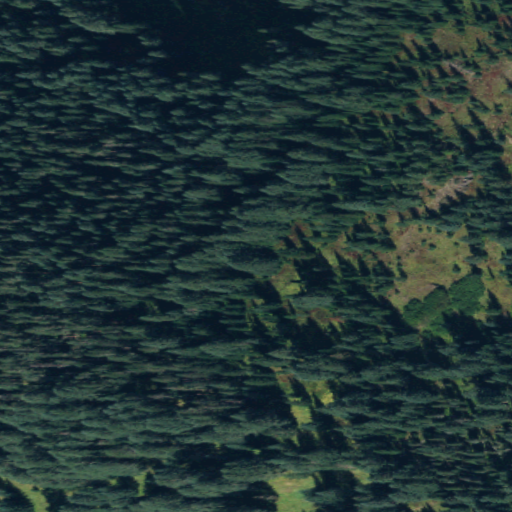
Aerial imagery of mountain in Washington named Skate Mountain containing evergreen forest and shrub